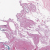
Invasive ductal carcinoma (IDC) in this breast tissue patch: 0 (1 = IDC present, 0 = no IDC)